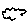
Label: cloud